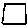
Label: square